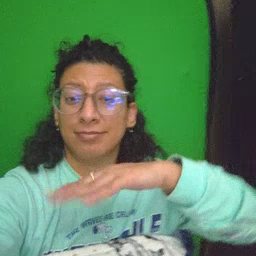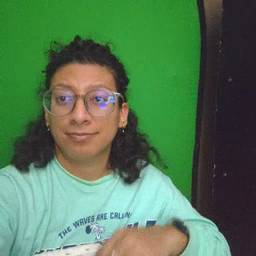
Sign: table